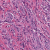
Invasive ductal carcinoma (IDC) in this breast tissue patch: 1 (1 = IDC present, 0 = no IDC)